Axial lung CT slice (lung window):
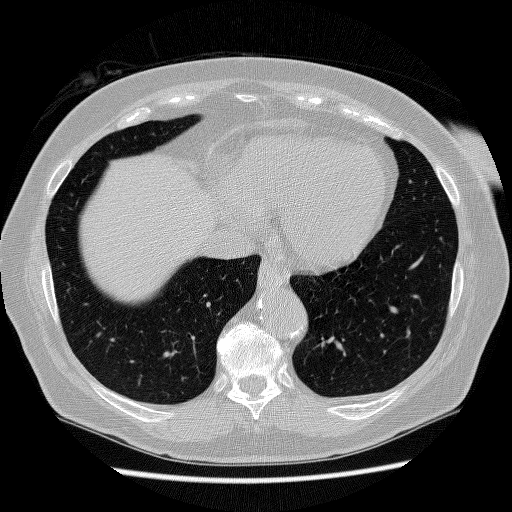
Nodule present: no